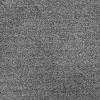
Atmospheric dust classification: dusty